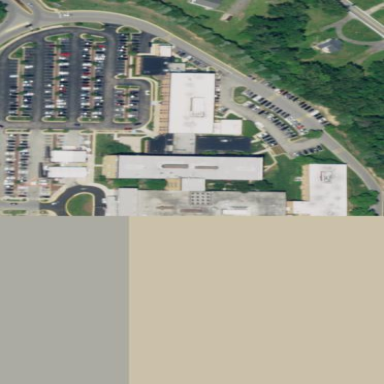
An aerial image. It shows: Healthcare facility identified as hospital.